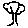
Label: tree